Aerial crown-view tile of a tropical tree (Barro Colorado Island, Panama), acquired 20241014:
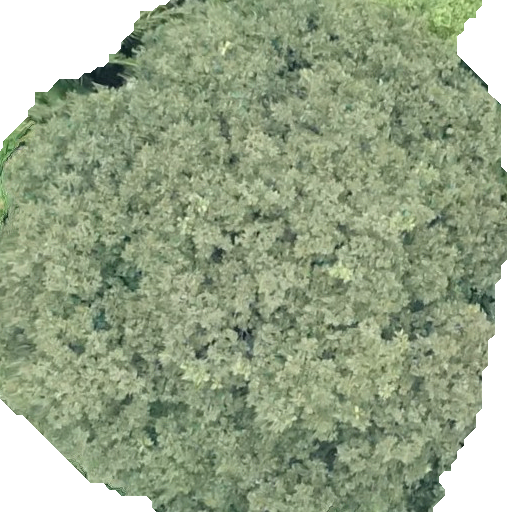
Species: Dipteryx oleifera
GBIF accepted scientific name: Dipteryx oleifera
Crown area: 395.758 m²